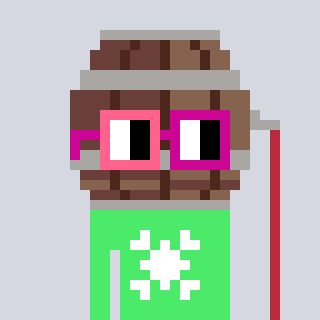
a pixel art character with square pink and red glasses, a wine barrel-shaped head and a teal-colored body on a cool background